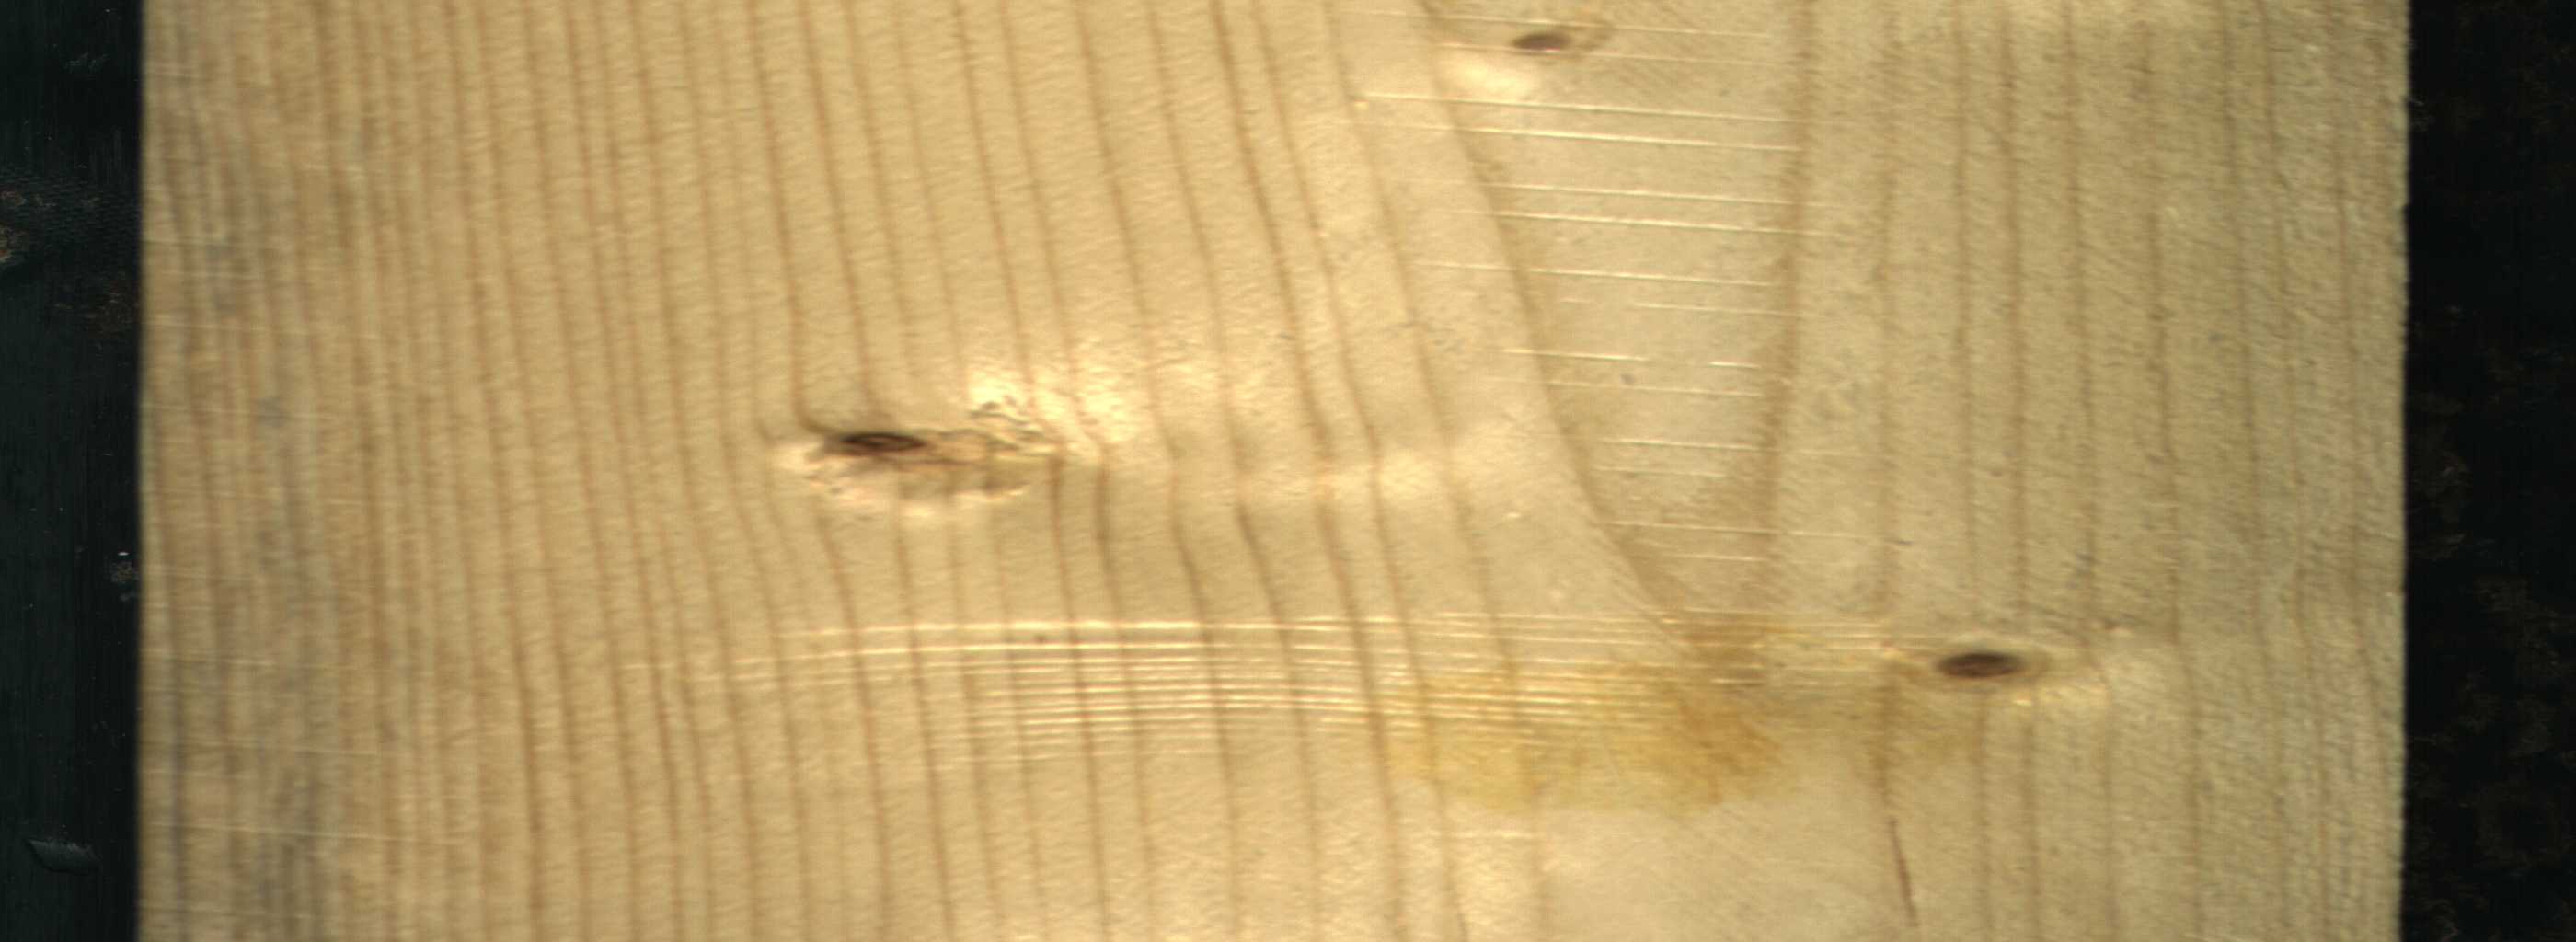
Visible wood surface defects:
resin
Live_Knot
Live_Knot
Live_Knot